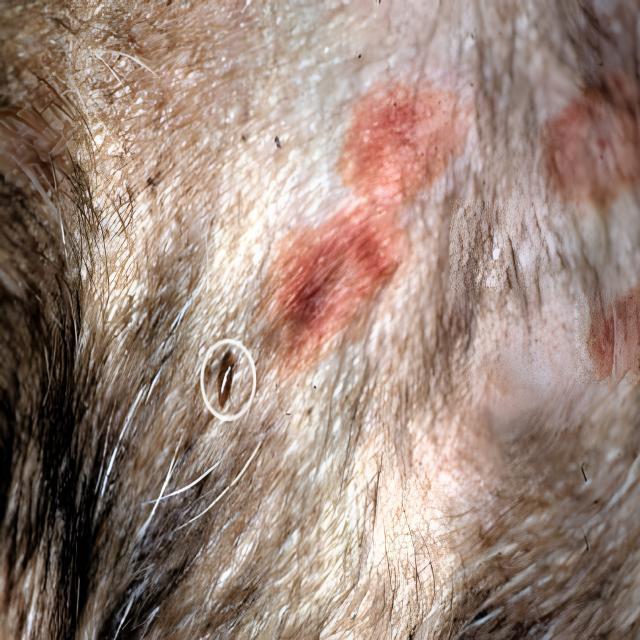
Canine ringworm (Dermatophytosis) — fungal infection caused by Microsporum or Trichophyton. Presents with circular alopecia, scaling, crusting, and broken hairs.